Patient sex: M
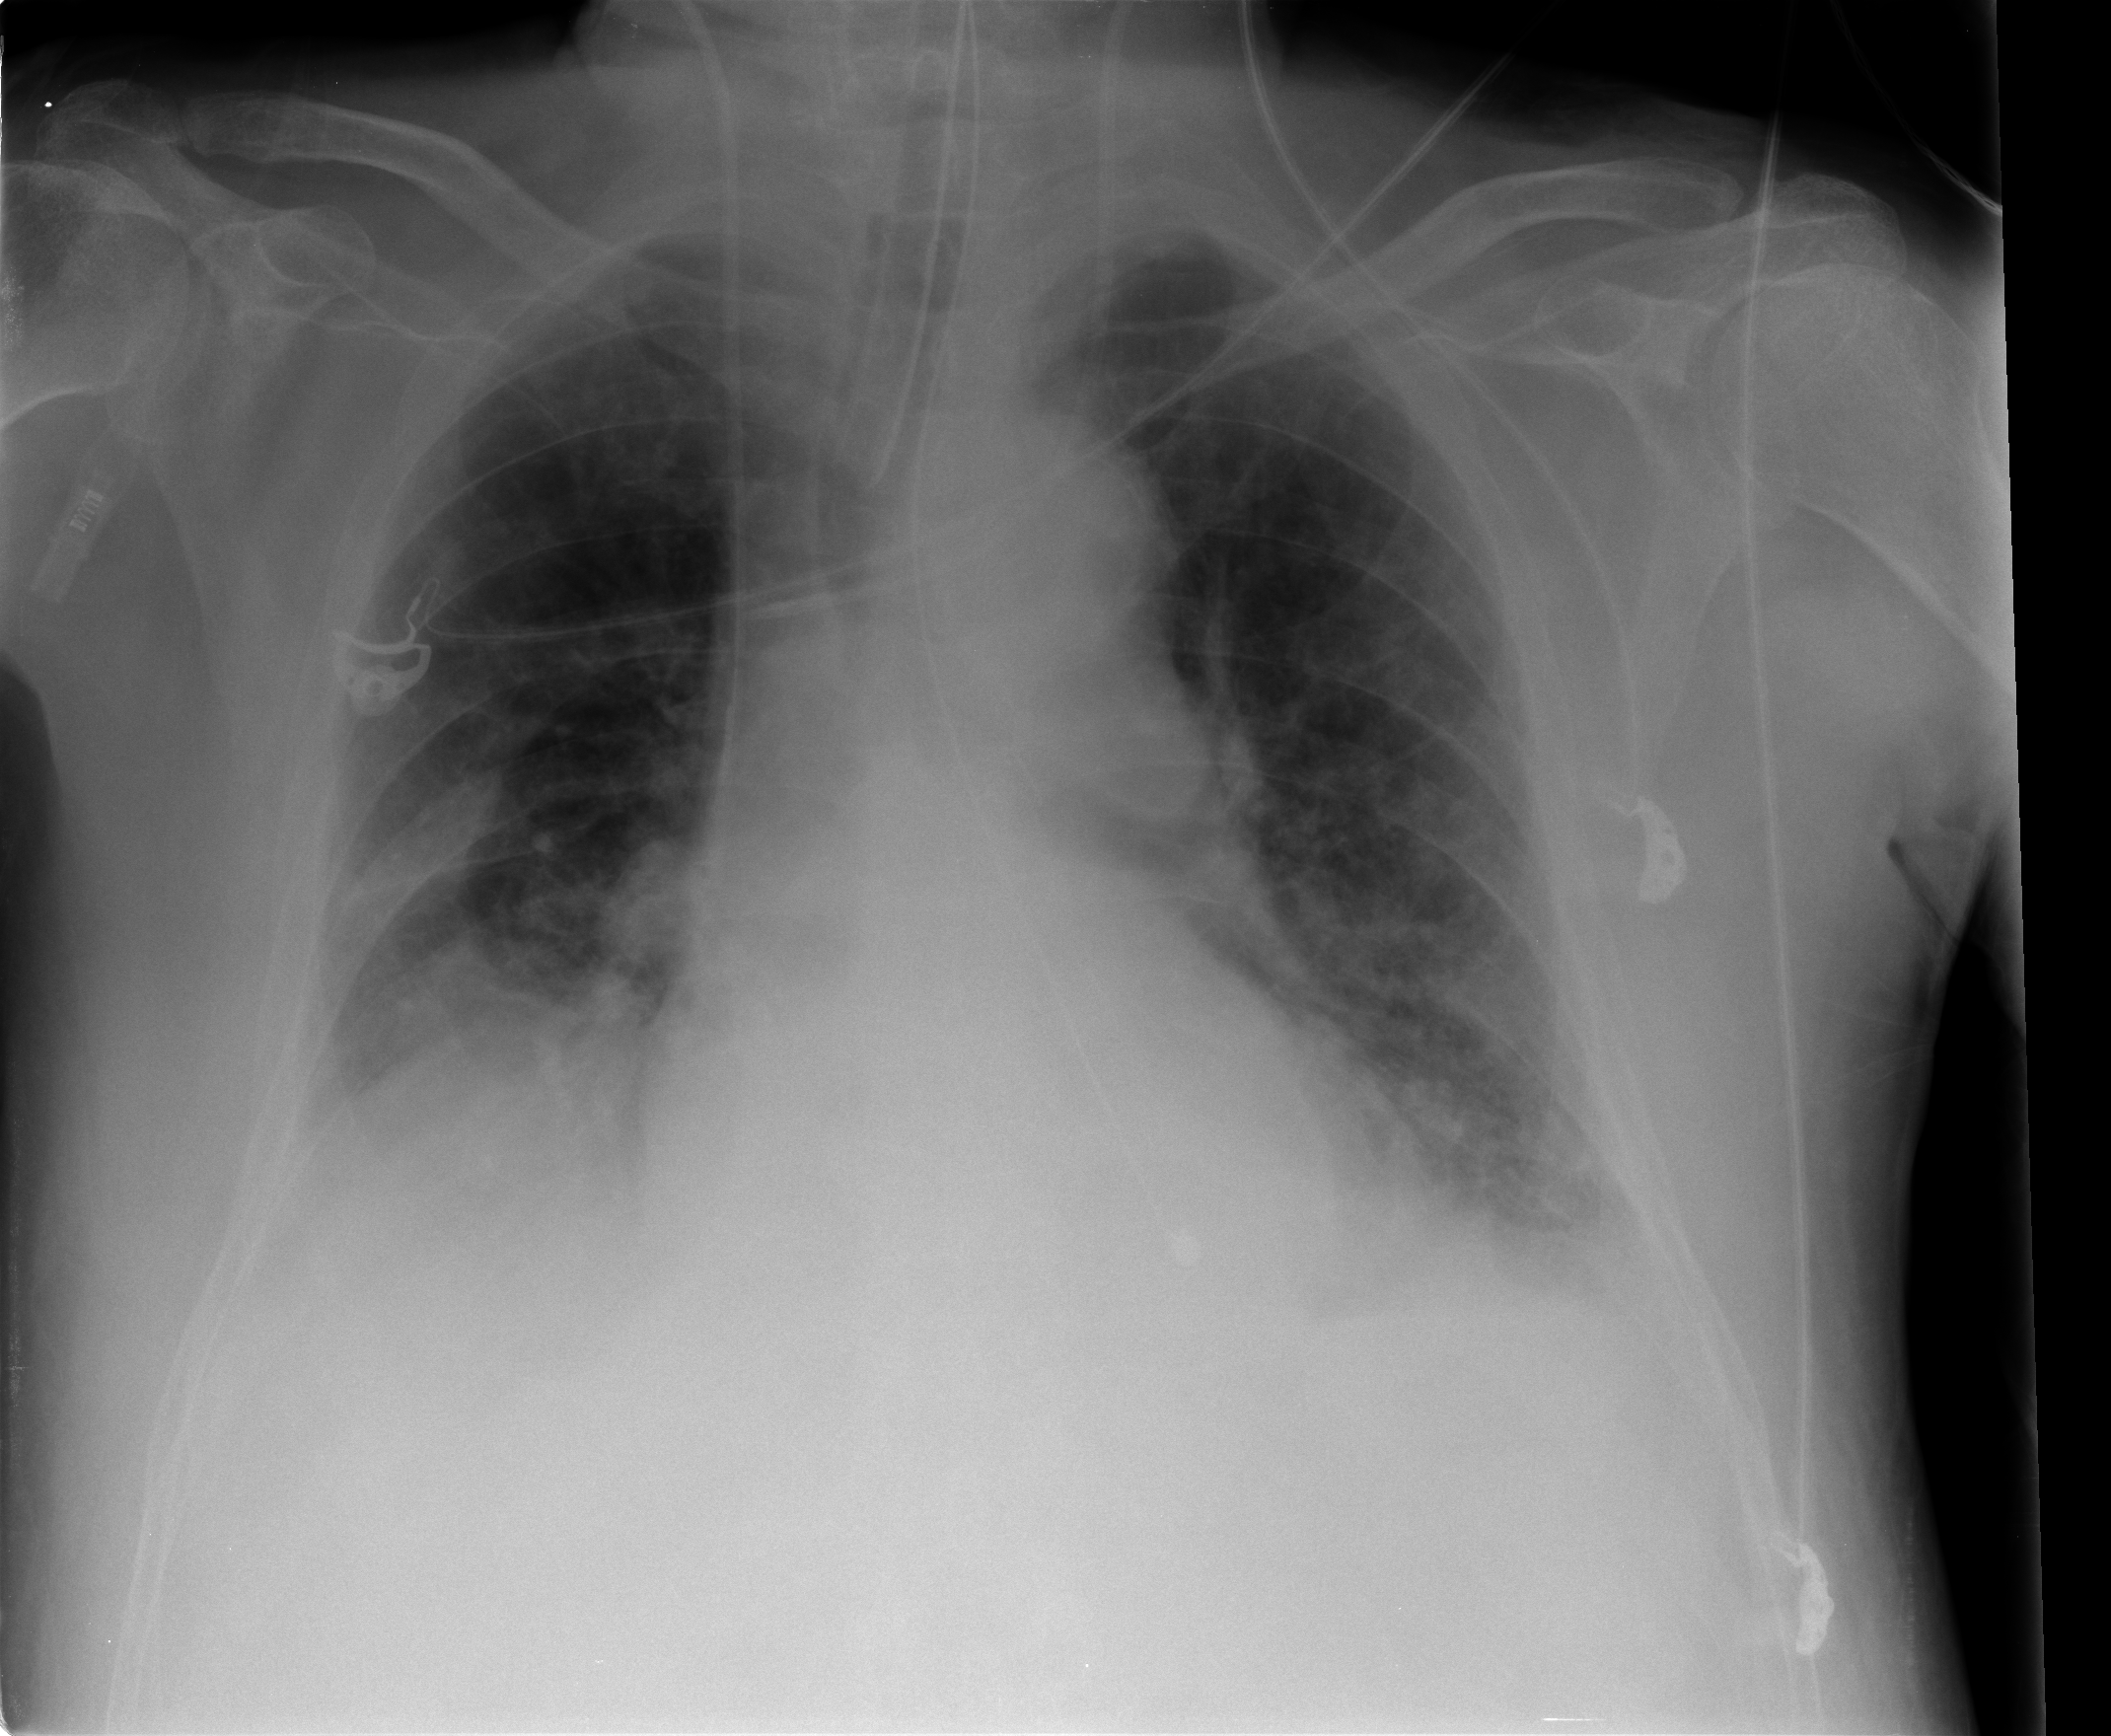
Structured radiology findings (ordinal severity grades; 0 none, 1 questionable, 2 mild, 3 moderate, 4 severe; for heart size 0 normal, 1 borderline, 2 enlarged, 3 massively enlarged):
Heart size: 1
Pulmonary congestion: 1
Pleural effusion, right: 2
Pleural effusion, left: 2
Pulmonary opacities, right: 1
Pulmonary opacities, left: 1
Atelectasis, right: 2
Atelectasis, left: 2